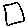
Label: square